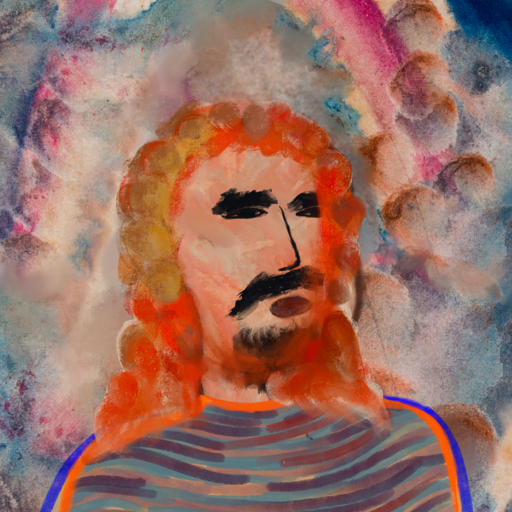
Background: Rupkatha, Head And Neck Side: Roy_Bahadur, Face Side: Mosgoul, Bust: Experience, Hair Side: Rupkatha, Head Accessory: Blank, Second Necklace: Blank, Necklace: Blank, Baby: Blank